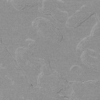
Label: not_dusty